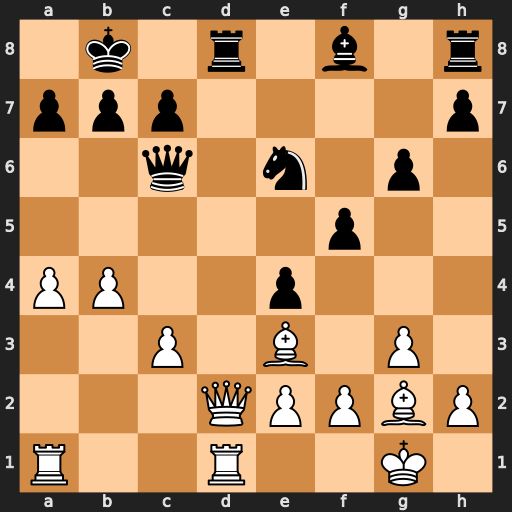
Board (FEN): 1k1r1b1r/ppp4p/2q1n1p1/5p2/PP2p3/2P1B1P1/3QPPBP/R2R2K1
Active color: w
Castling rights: -
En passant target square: -
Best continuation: Qxd8+ Nxd8 Rxd8#